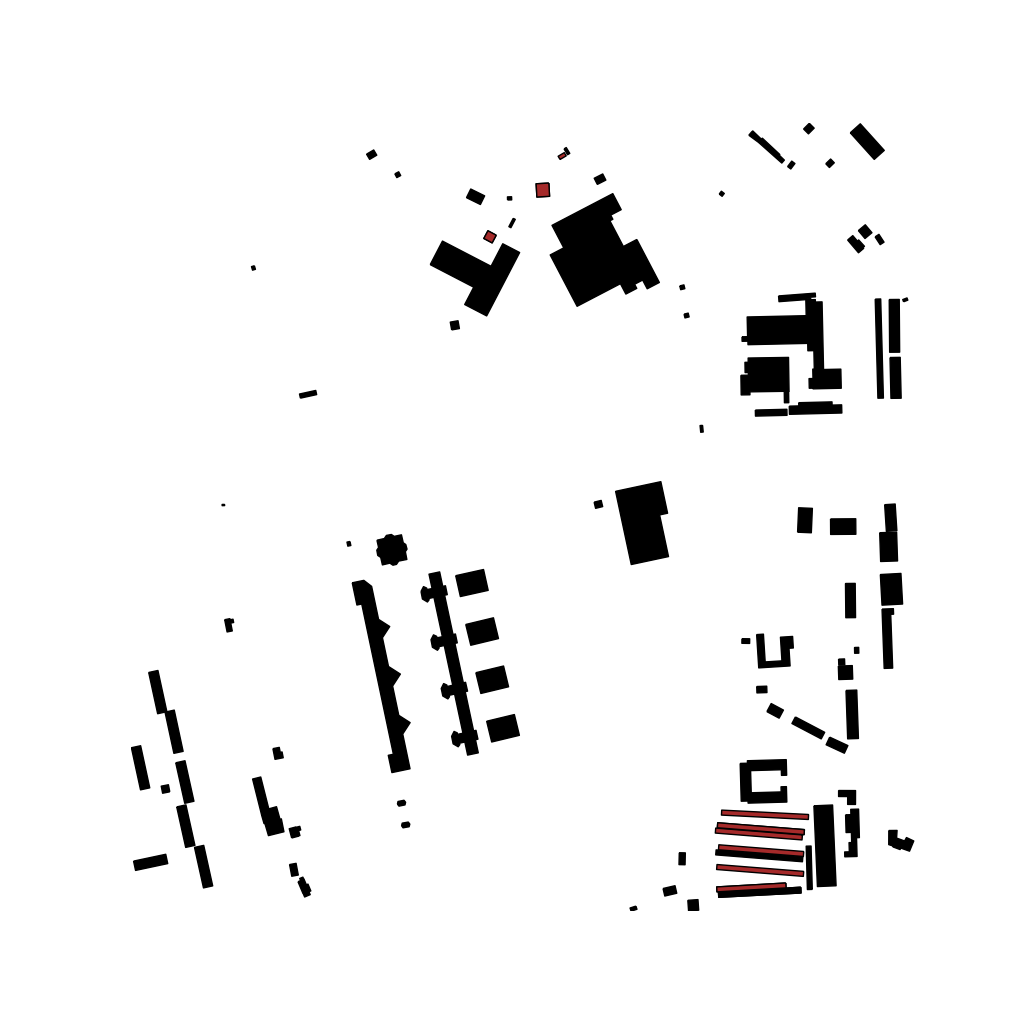
Tags: overhead vector_map, industrial, recreation, residential, transport, soviet, individual_rise, low_rise, medium_rise, density_1, Building, Facility, 1.0 km²